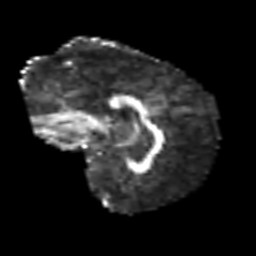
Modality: FA
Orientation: sagittal
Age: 74
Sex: male
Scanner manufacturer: siemens
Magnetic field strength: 3 T
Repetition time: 6.1 s
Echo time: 0.101 s